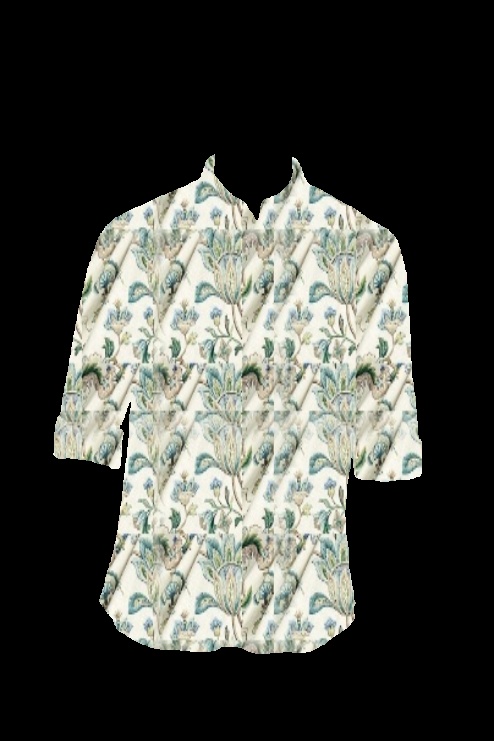
blue peacock print tee